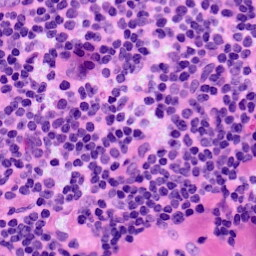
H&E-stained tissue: LymphNode